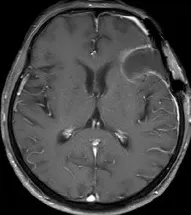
(H) Brain MRI showed enhanced edge and adjacent meninges after brain tumor surgery.
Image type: radiology (mri)